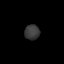
Tissue: lung
Cell type: Epithelial cells
Senescence score: 0.1943
Nuclear area (px): 224
Mean DAPI intensity: 57.531